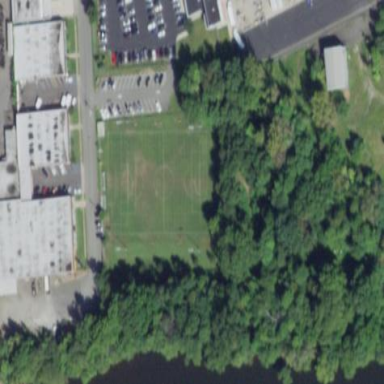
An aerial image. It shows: Soccer pitch designated for leisure and sports activities.